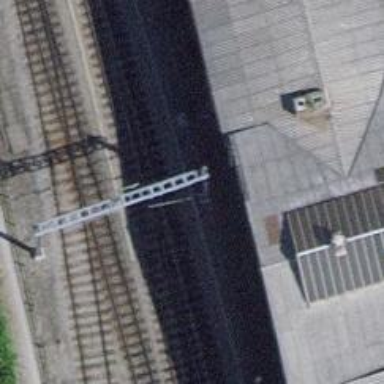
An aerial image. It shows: Narrow-gauge railway siding with electrified contact lines. It has one track.